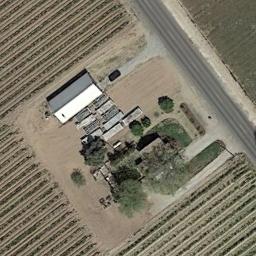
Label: sparse_residential